Question: this is the heatmap of the question. Each task can only be assigned to one person, and each person can only be assigned one task. How to allocate to maximize total profit? (all profits are multiples of ten), and output the maximum profit.
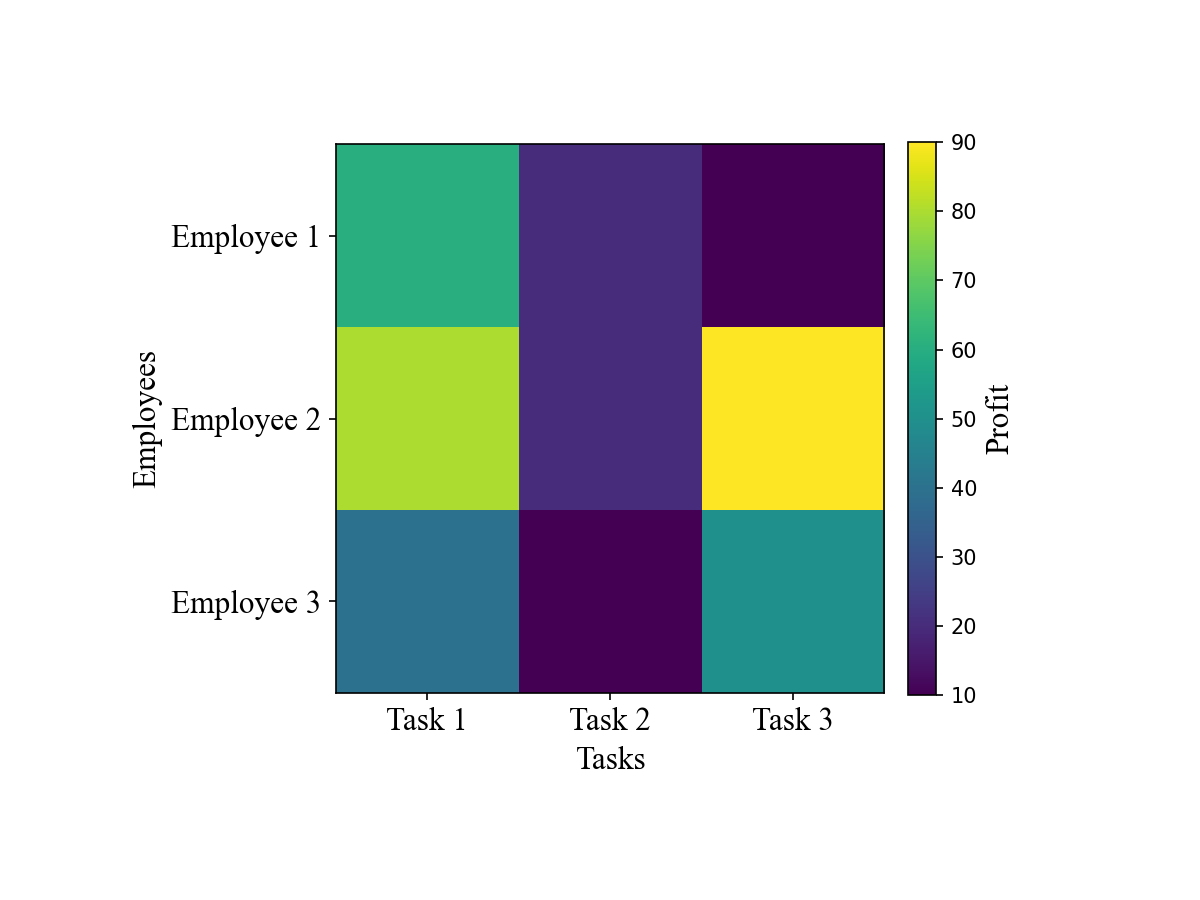
Answer: 160